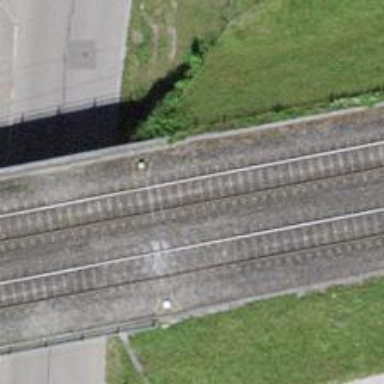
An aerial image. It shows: Single-track electrified railway with contact line.